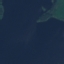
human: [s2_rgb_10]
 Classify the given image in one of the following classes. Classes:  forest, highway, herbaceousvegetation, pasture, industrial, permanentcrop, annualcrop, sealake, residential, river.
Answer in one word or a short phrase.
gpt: SeaLake